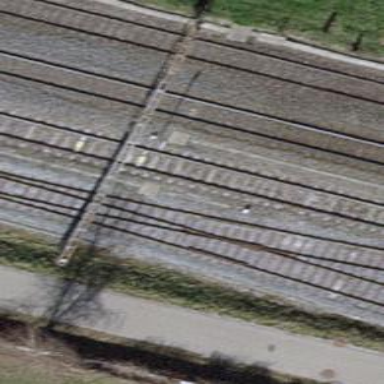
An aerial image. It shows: Single-track railway siding with electrified contact lines.